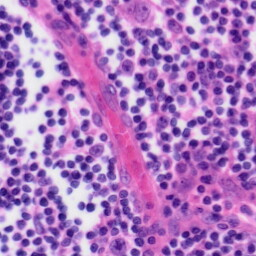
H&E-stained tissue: Tonsil